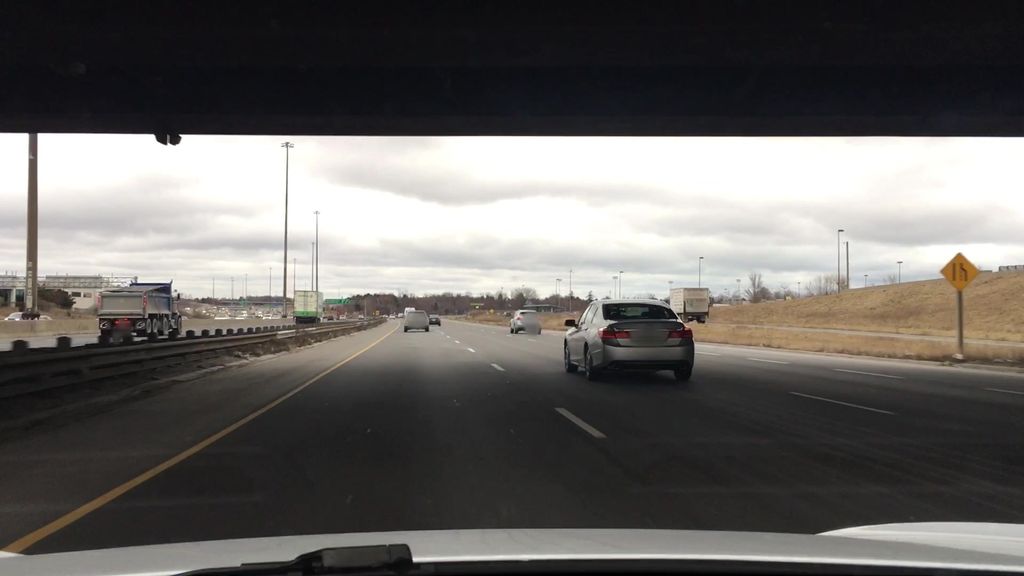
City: toronto